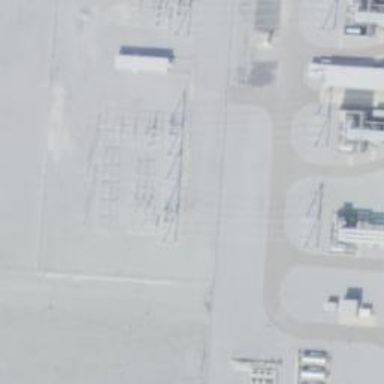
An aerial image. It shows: Power substation.